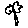
Label: flower